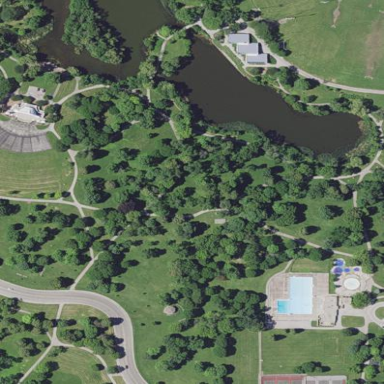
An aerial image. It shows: Park.